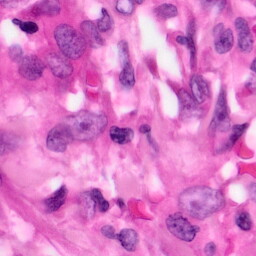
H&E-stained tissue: Pancreatic